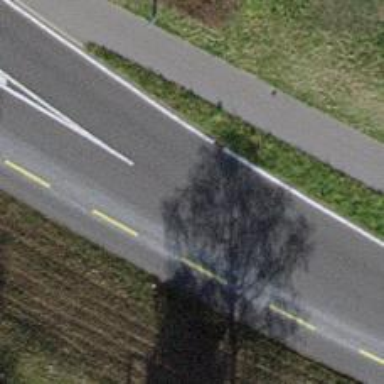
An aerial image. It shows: Secondary road with asphalt surface. There is designated lane for cyclists on the left side.